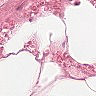
Metastatic tissue present: no